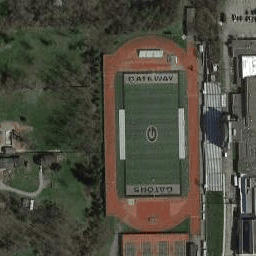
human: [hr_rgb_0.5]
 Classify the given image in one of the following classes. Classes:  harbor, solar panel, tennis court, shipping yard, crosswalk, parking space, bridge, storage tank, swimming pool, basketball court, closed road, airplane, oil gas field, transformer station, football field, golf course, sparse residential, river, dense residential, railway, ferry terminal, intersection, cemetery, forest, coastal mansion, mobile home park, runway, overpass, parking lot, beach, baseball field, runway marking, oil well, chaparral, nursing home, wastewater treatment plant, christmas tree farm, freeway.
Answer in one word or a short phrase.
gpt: football field